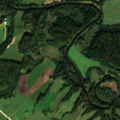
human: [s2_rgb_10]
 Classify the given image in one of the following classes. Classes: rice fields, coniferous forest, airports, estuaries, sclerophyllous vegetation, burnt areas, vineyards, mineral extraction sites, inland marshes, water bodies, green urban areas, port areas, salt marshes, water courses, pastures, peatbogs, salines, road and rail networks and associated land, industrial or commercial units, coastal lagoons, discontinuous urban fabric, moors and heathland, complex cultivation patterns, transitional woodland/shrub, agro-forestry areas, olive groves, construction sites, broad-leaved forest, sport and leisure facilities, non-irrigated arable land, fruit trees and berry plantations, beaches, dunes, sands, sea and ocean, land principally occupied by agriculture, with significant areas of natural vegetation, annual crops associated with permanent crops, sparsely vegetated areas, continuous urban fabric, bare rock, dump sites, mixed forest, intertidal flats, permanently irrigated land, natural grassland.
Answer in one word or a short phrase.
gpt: non-irrigated arable land, pastures, land principally occupied by agriculture, with significant areas of natural vegetation, broad-leaved forest, mixed forest